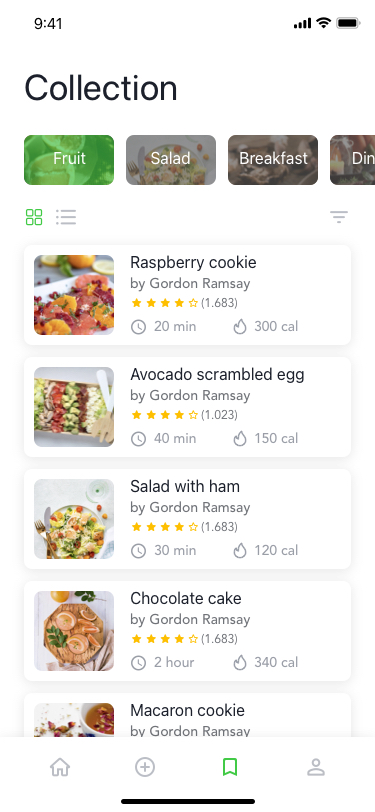
Text in this UI design:
Collection
Macaron cookie
by Gordon Ramsay
(1.683)
20 min
300 cal
Fruit
Salad
Breakfast
Dinner
Raspberry cookie
by Gordon Ramsay
(1.683)
20 min
300 cal
Avocado scrambled egg
by Gordon Ramsay
(1.023)
40 min
150 cal
Salad with ham
by Gordon Ramsay
(1.683)
30 min
120 cal
Chocolate cake
by Gordon Ramsay
(1.683)
2 hour
340 cal